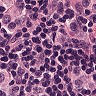
Metastatic tissue present: yes